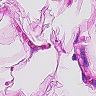
Metastatic tissue present: no